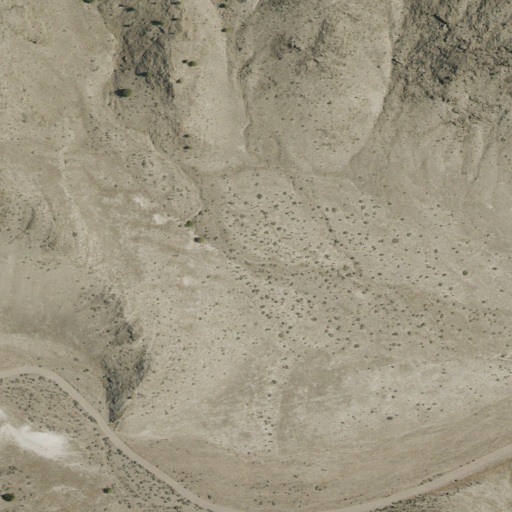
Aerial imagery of valley in Utah named Buckhorn Canyon containing shrub and grassland